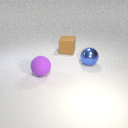
large brown rubber cube behind large purple rubber sphere